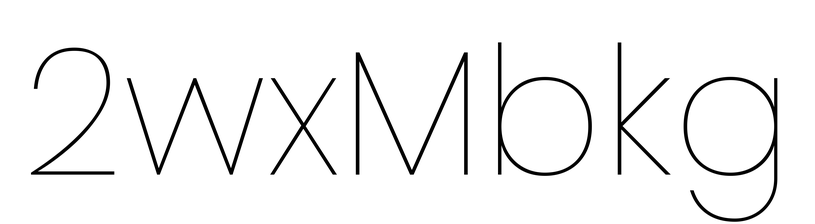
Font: Poppins-Thin